Interaction volume radius: 5 \u00c5
Interaction volume height: 40 \u00c5
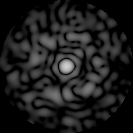
Disorder parameter: 0.847